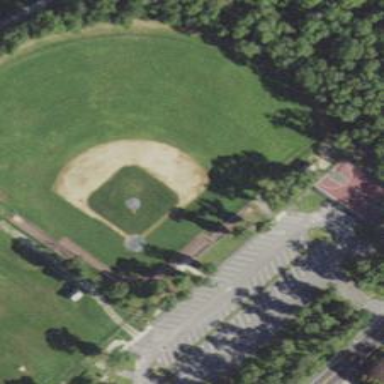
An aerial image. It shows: Baseball pitch for leisure land activities.